Question: i was doing a web app and it was doing fine until i backup my project and formatted ma PC, re install visual studio 2012. now when i switch to source code it works fine but when i switch design view i get a bunch of error on the place holders.
'''
Error creating control - (Content)
cannot find type system.componentmodel.toolboxitemfilterattribute in module system.dll
'''
but the app works fine when running , i just cant edit in designer view

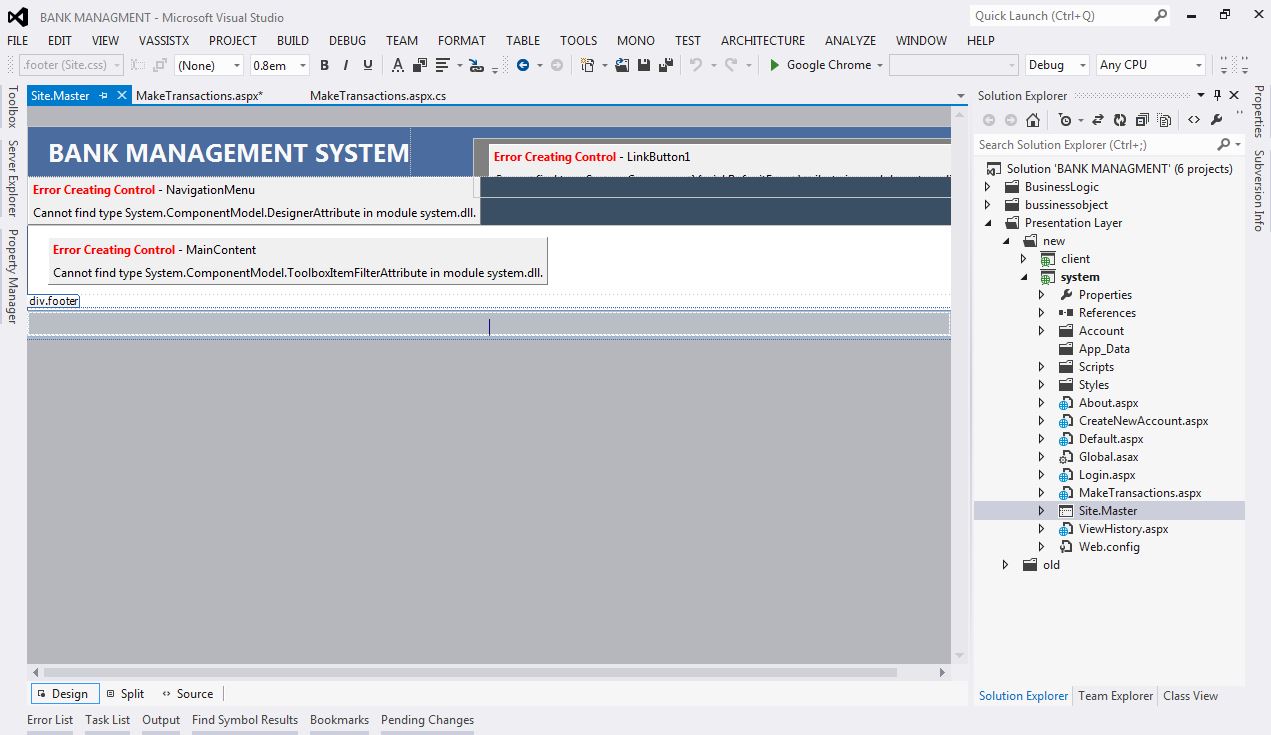
Answer: I recently found out <URL> and the solution there works great.
All I had to do was delete all files in the bin directory of my project and reopen the project.. lol